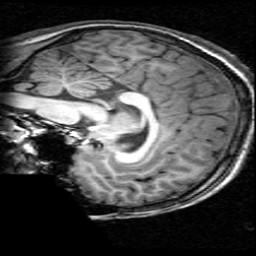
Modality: T1w
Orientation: sagittal
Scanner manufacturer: ge
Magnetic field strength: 3 T
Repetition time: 0.008948 s
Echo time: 0.001784 s